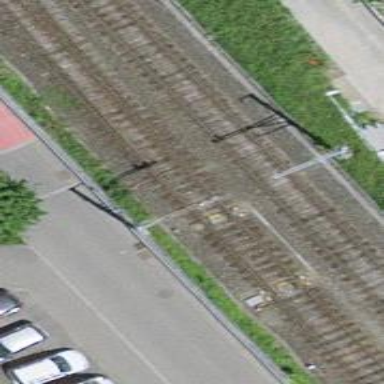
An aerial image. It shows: Railway switch.